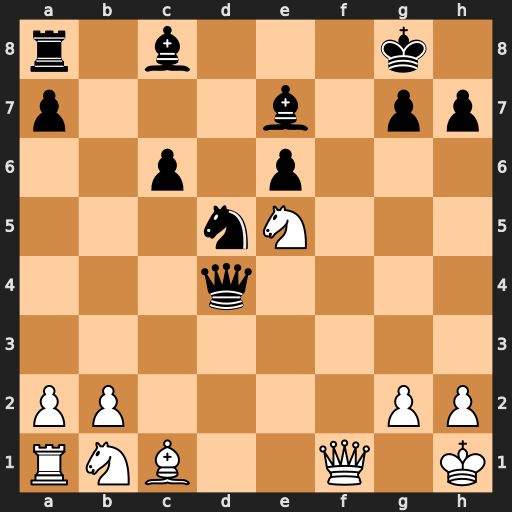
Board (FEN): r1b3k1/p3b1pp/2p1p3/3nN3/3q4/8/PP4PP/RNB2Q1K
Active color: w
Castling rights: -
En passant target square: -
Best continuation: Qf7+ Kh8 Qe8+ Bf8 Qxf8#